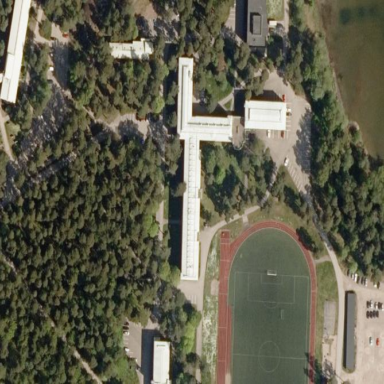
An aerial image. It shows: University.